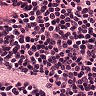
Metastatic tissue present: no